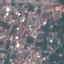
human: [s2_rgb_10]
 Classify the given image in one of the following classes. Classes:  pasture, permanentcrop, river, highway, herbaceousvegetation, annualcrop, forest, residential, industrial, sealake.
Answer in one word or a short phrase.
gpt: Residential